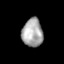
Tissue: skin
Cell type: Epithelial cells
Senescence score: 0.9827
Nuclear area (px): 575
Mean DAPI intensity: 168.238